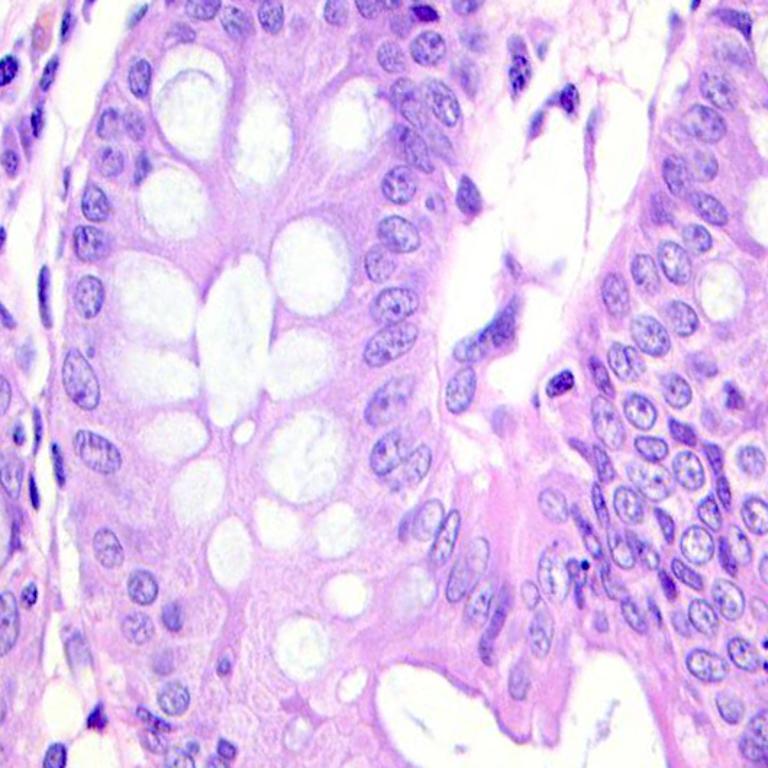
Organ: colon
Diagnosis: benign